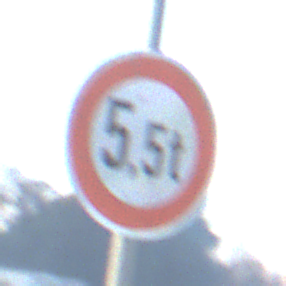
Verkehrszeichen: TatsaechlicheMasse
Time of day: Dawn
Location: Outdoor (Nature)
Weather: Clear
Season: NotSpecified
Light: Natural